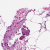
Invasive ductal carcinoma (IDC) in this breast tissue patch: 0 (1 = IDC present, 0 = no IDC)